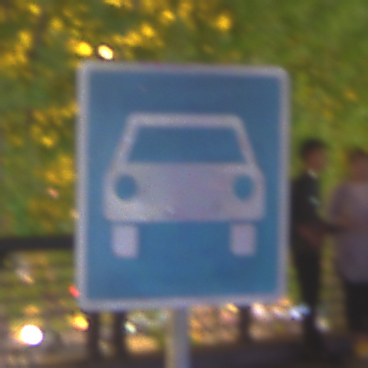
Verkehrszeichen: Kraftfahrstrasse
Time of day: Night
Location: Outdoor (Urban)
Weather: PartlyCloudy
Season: NotSpecified
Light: Natural